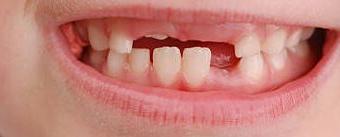
Condition: hypodontia